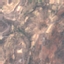
Land use / land cover class: PermanentCrop